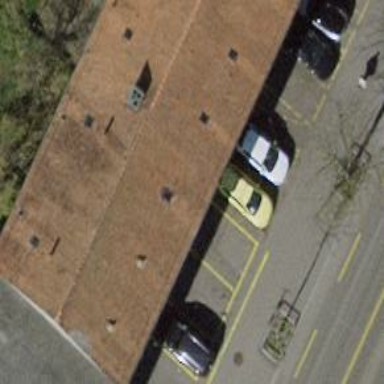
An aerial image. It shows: Driving school.